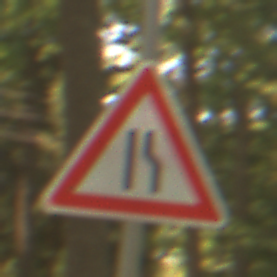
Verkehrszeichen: EinseitigVerengteFahrbahnRechts
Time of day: Midday
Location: Outdoor (Nature)
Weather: PartlyCloudy
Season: NotSpecified
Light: Natural